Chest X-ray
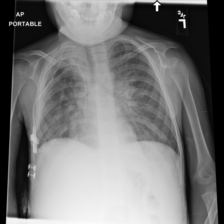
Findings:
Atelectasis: negative
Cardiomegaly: negative
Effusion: negative
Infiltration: positive
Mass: negative
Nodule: negative
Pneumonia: negative
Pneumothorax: negative
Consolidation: negative
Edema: negative
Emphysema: negative
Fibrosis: negative
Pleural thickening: negative
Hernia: negative